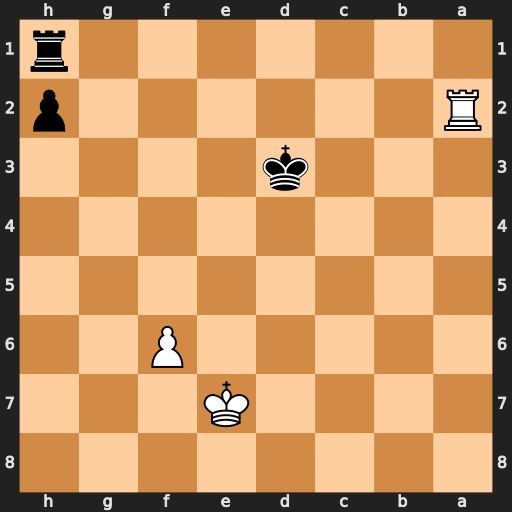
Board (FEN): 8/4K3/5P2/8/8/3k4/R6p/7r
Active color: b
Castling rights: -
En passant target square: -
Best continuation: Re1+ Kf8 h1=Q